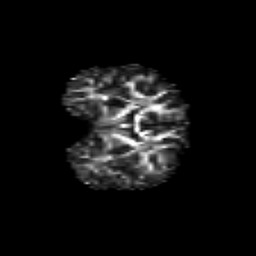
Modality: FA
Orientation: coronal
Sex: male
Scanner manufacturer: siemens
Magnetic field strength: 3 T
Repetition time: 5 s
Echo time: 0.071 s